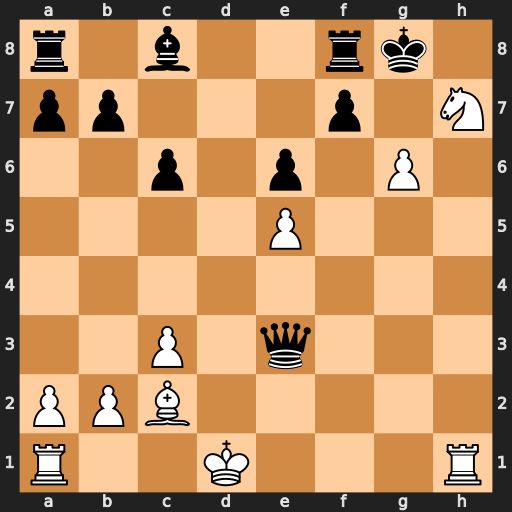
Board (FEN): r1b2rk1/pp3p1N/2p1p1P1/4P3/8/2P1q3/PPB5/R2K3R
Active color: w
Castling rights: -
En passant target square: -
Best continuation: Nf6+ Kg7 Rh7#